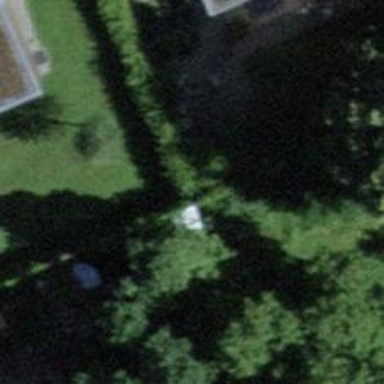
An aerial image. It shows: Hedge barrier.